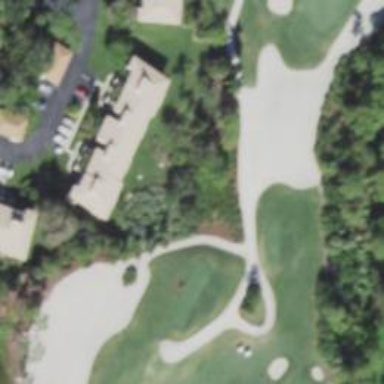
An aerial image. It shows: Pathway for golfing.